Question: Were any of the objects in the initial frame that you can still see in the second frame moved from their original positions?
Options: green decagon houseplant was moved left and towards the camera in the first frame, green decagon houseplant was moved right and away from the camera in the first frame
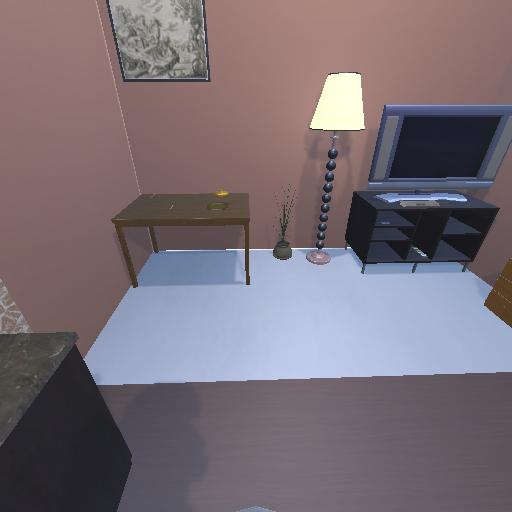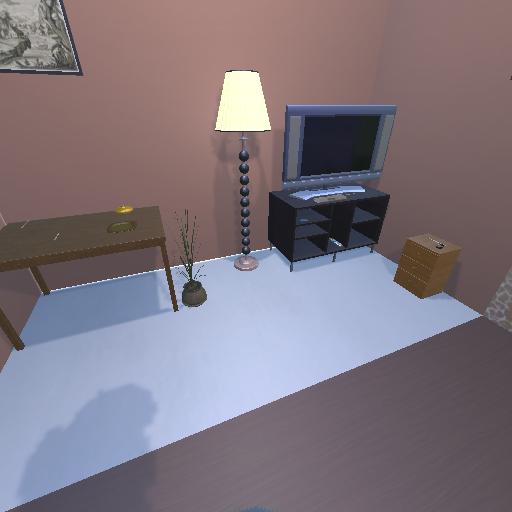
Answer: green decagon houseplant was moved left and towards the camera in the first frame